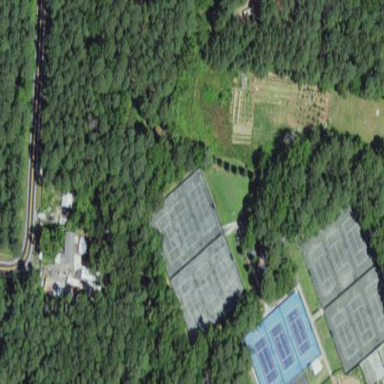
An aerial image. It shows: Tennis court on pitch.